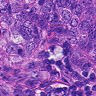
Metastatic tissue present: yes